Question: Use the activeadmin into the gem file. 'bundle install', 'rails g active_admin:install User', then 'rails s', the server will crash and give some warning.
Error Information:
> 'rails s''''
WARNING: Nokogiri was built against LibXML version 2.9.4, but has dynamically loaded 2.8.0
=> Booting WEBrick
=> Rails 5.0.0 application starting in development on http://localhost:3000
=> Run 'rails server -h' for more startup options
DEPRECATION WARNING: You are using the a deprecated processor interface #<Proc:0x0055902480b218@/home/guo/.rvm/gems/ruby-2.3.1/gems/autoprefixer-rails-5.2.1.3/lib/autoprefixer-rails/sprockets.rb:25>.
Please update your processor interface:
https://github.com/rails/sprockets/blob/master/guides/extending_sprockets.md#supporting-all-versions-of-sprockets-in-processors
(called from install at /home/guo/.rvm/gems/ruby-2.3.1/gems/autoprefixer-rails-5.2.1.3/lib/autoprefixer-rails/sprockets.rb:25)
Exiting
'''
Here is my gem list.
'''
source 'https://rubygems.org'
# Bundle edge Rails instead: gem 'rails', github: 'rails/rails'
gem 'rails', '5.0.0'
# Use postgresql as the database for Active Record
gem 'pg', '~> 0.15'
# Use SCSS for stylesheets
gem 'sass-rails', '~> 5.0'
# Use Uglifier as compressor for JavaScript assets
gem 'uglifier', '>= 1.3.0'
# Use CoffeeScript for .coffee assets and views
gem 'coffee-rails', '~> 4.1.0'
# See https://github.com/rails/execjs#readme for more supported runtimes
gem 'therubyracer', platforms: :ruby
# Use jquery as the JavaScript library
gem 'jquery-rails'
# Turbolinks makes following links in your web application faster.
# Read more: https://github.com/rails/turbolinks
gem 'turbolinks'
# Build JSON APIs with ease. Read more: https://github.com/rails/jbuilder
gem 'jbuilder', '~> 2.0'
# bundle exec rake doc:rails generates the API under doc/api.
gem 'sdoc', '~> 0.4.0', group: :doc
gem 'activeadmin'
gem 'devise'
gem 'cancancan'
gem 'rolify'
gem 'draper'
gem 'pundit'
# Use ActiveModel has_secure_password
gem 'bcrypt', '~> 3.1.7'
gem 'bootstrap-sass', '~>3.3.7'
gem 'autoprefixer-rails', '~>5.2.1'
#gem "twitter-bootstrap-rails"
gem 'carrierwave', '>= 1.0.0.beta', '< 2.0' gem 'rmagick'
gem 'grape'
gem 'doorkeeper'
gem "rack-oauth2"
#gem 'will_paginate', '~> 3.1.1' gem 'kaminari'
gem 'dalli' gem 'actionpack-page_caching' gem 'actionpack-action_caching'
gem 'delayed_job' gem 'delayed_job_active_record' #gem "sidekiq"
#gem "devise-doorkeeper"
gem 'roadie'
gem 'roadie-rails'
gem 'nokogiri', '1.6.0'
#gem 'premailer-rails'
'''
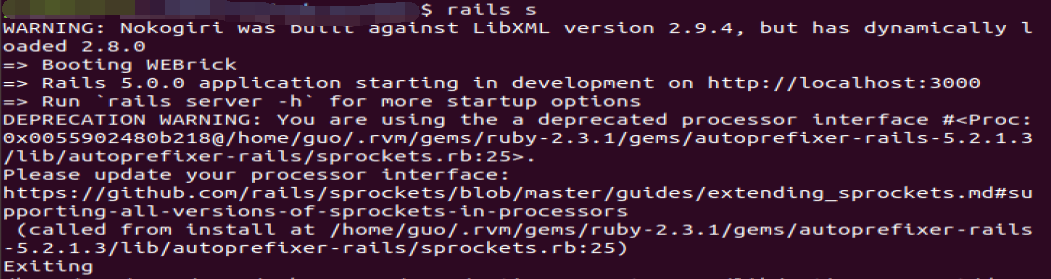
Answer: If you are using rails 5, try this:
'''
gem 'inherited_resources', git: 'https://github.com/activeadmin/inherited_resources'
gem 'activeadmin', git: 'https://github.com/activeadmin/activeadmin'
'''
And also kill the existing server ,As suggested by @ray, and start the server. You can check the existing server
'''
ps aux|grep puma
'''
It prints all the puma processes like this
'''
pragya_+ 1378 0.2 1.6 <PHONE> 140252 tty4 Sl 10:15 0:24 puma 3.12.1 (tcp://localhost:3000)
'''
Here 1378 is the process_id. Now kill that process by run this command:
'''
kill -9 1378
'''
Restart the server and check again. Hope it will work :)